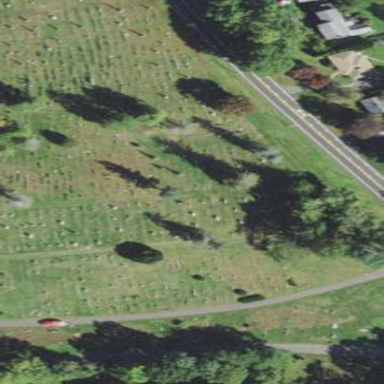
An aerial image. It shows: Cemetery.